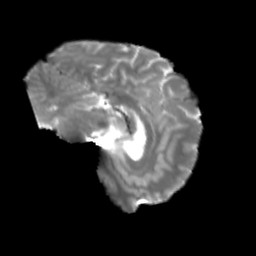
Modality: T2w
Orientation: sagittal
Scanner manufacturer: siemens
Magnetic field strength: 3 T
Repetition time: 4 s
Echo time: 0.0594 s